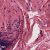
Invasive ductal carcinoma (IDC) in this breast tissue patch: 0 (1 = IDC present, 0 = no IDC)